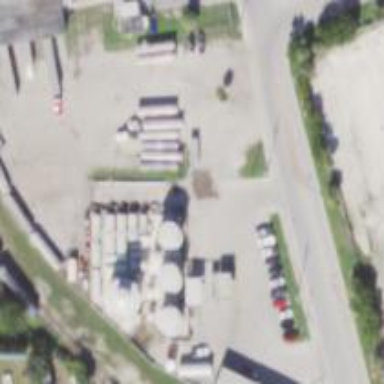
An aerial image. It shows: Storage tank that is man-made.